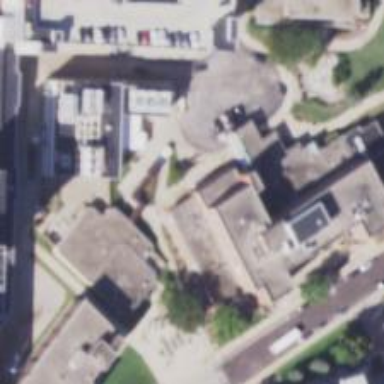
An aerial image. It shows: Hospital building.